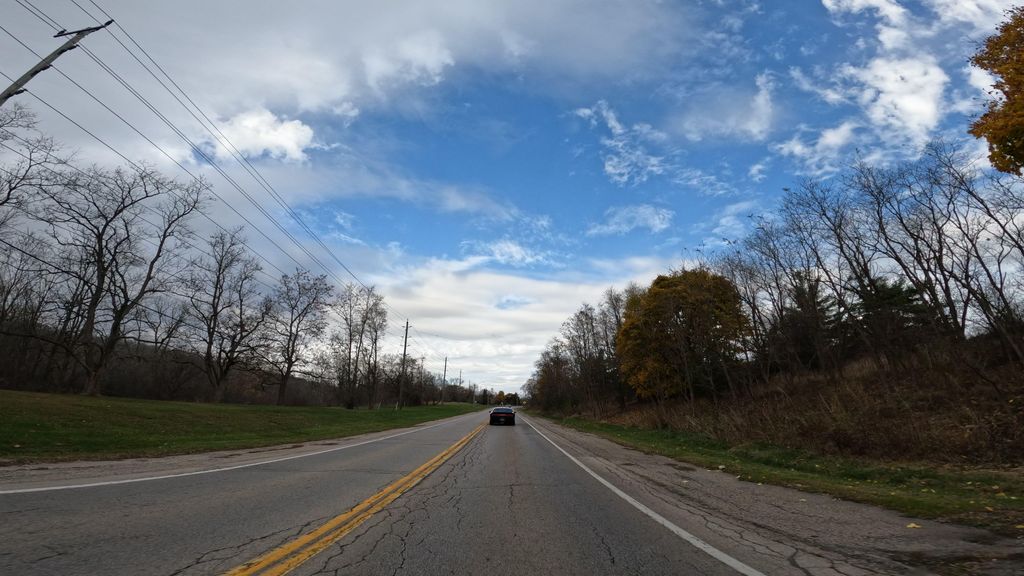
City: hamilton